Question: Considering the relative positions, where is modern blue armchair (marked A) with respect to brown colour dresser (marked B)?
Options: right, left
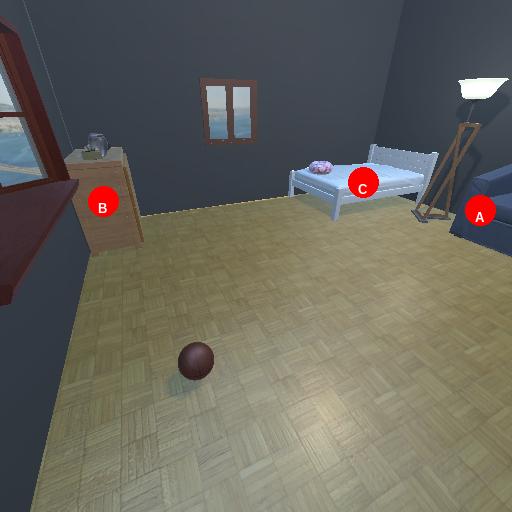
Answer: right